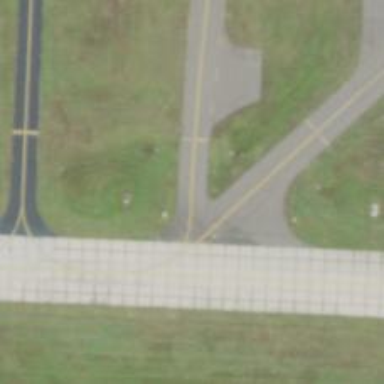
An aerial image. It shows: View of taxiway at the airport.